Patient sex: M
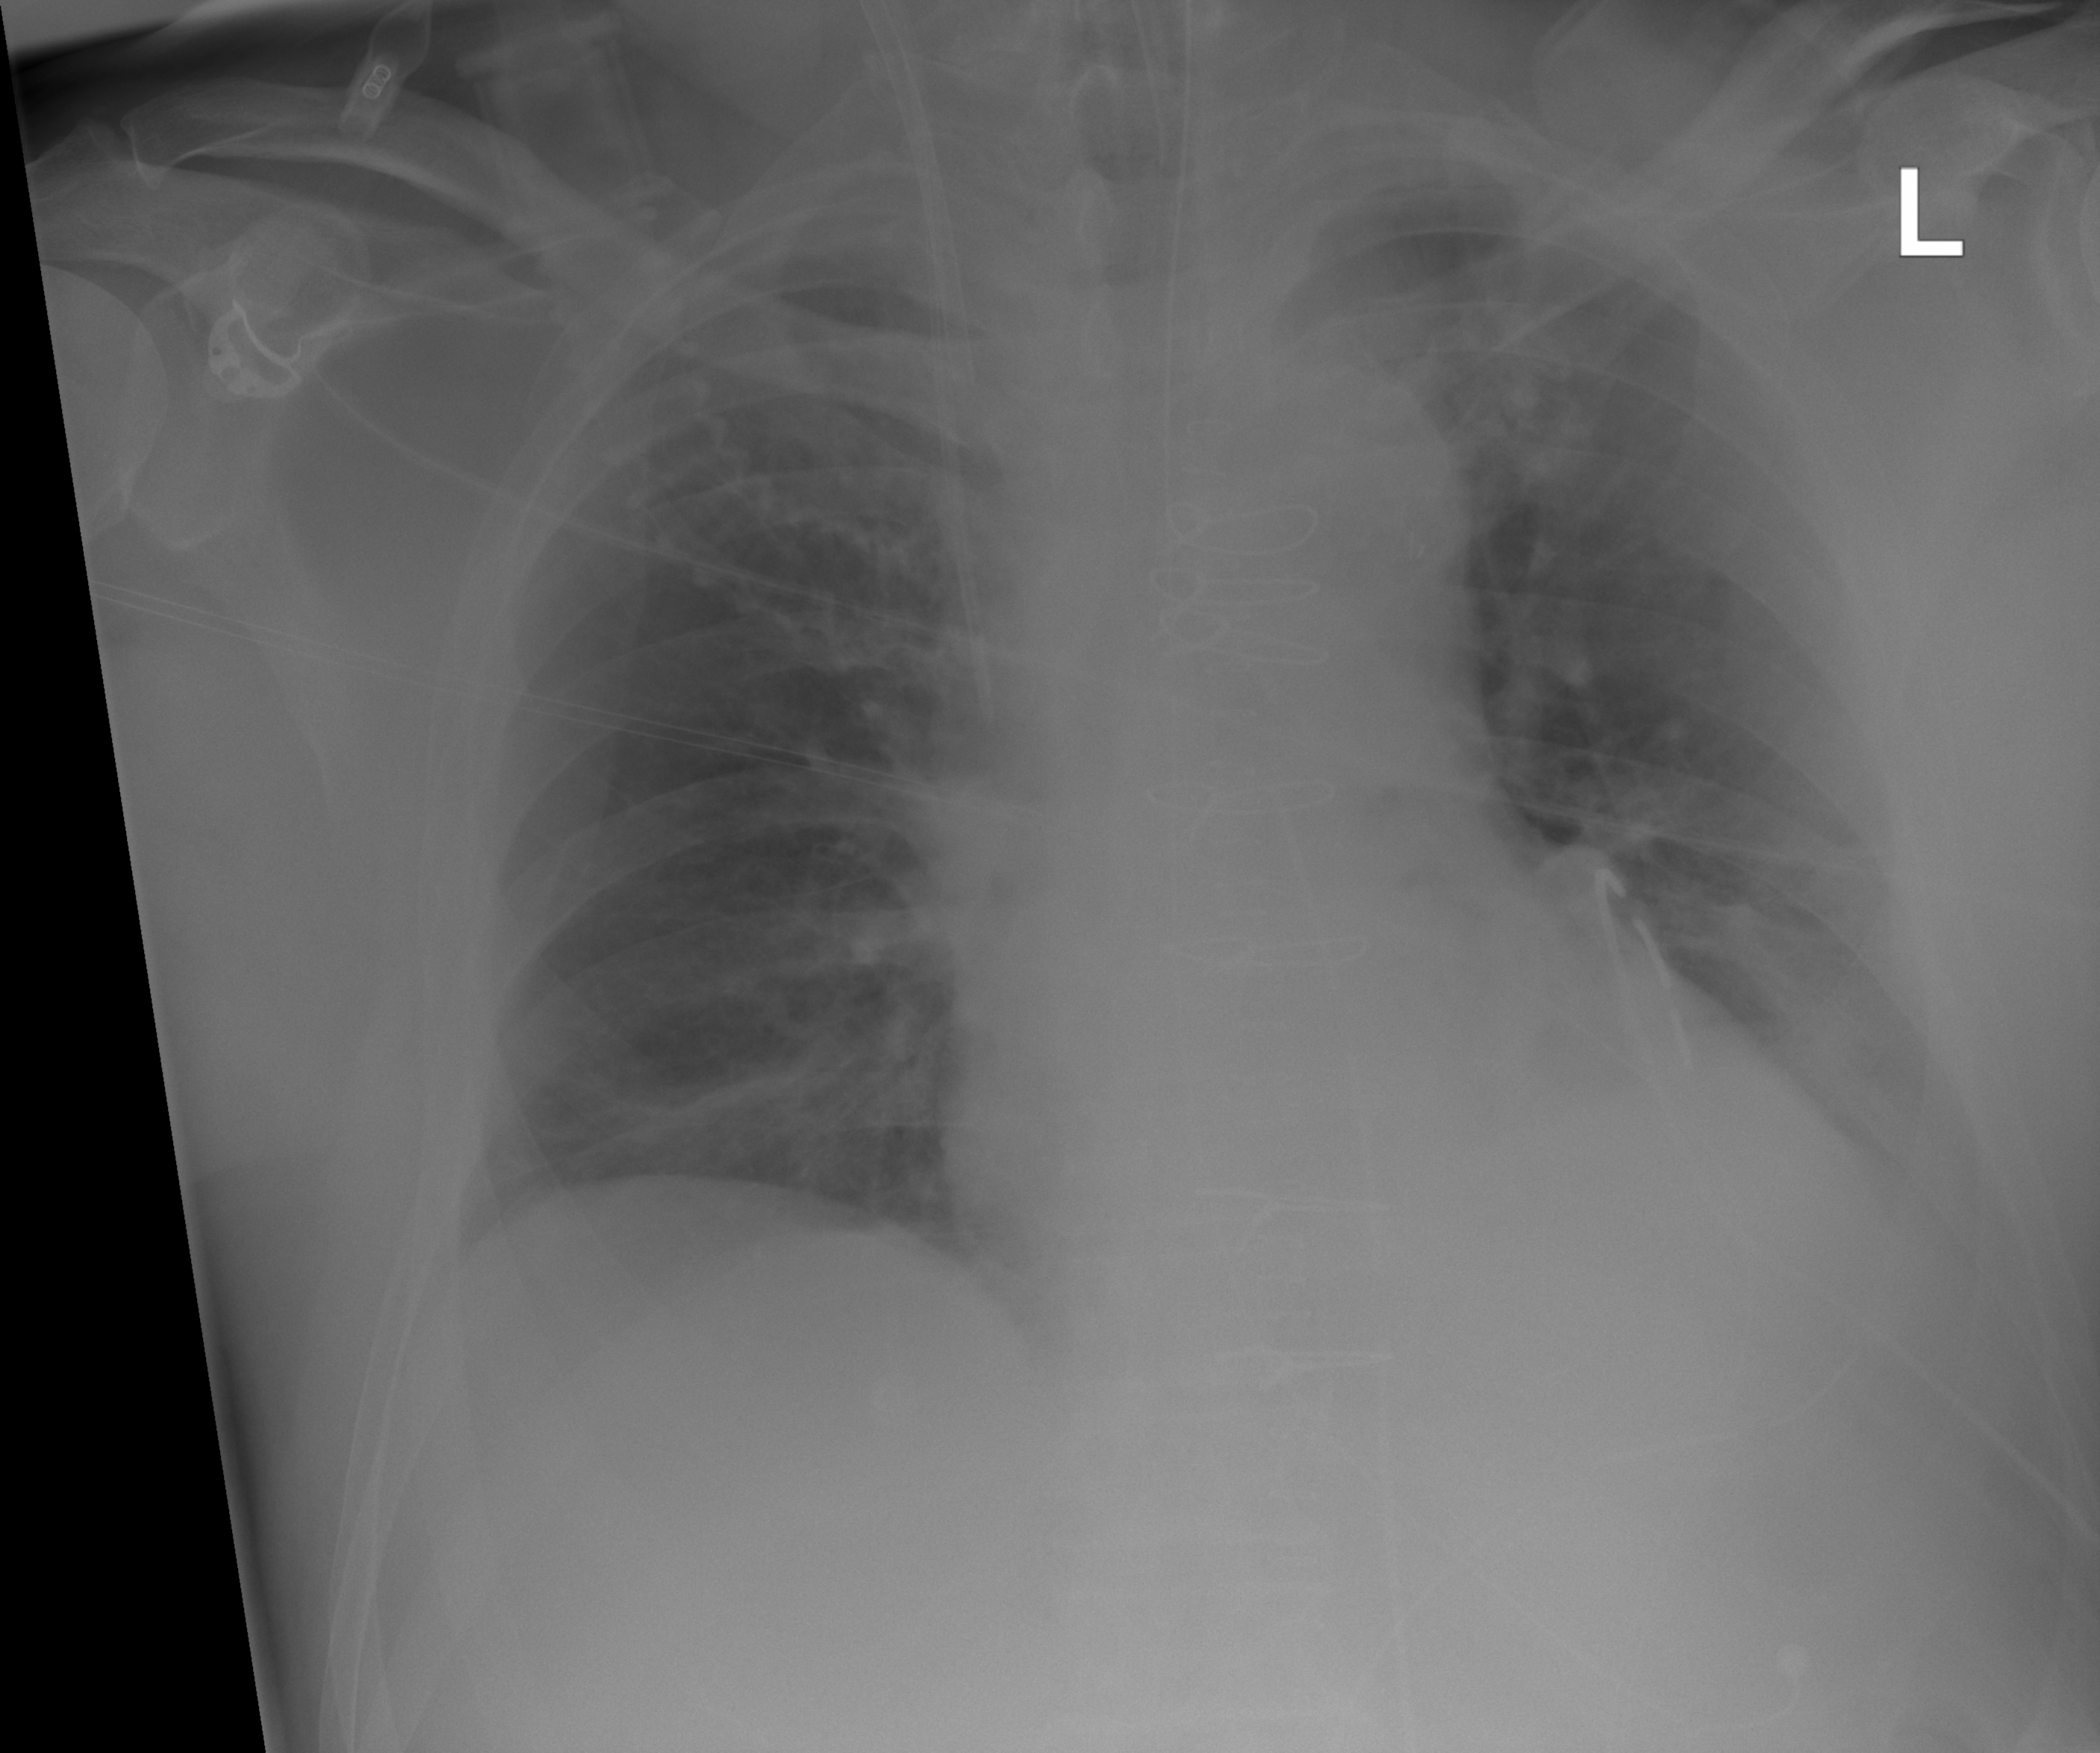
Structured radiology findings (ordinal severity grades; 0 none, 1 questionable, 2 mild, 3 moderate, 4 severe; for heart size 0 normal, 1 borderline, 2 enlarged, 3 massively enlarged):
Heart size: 0
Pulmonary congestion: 0
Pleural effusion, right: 0
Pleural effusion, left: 2
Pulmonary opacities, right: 0
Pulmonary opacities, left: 0
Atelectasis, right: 0
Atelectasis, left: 0